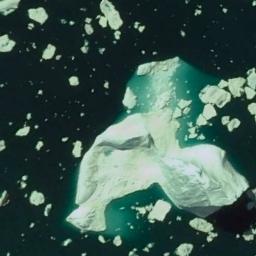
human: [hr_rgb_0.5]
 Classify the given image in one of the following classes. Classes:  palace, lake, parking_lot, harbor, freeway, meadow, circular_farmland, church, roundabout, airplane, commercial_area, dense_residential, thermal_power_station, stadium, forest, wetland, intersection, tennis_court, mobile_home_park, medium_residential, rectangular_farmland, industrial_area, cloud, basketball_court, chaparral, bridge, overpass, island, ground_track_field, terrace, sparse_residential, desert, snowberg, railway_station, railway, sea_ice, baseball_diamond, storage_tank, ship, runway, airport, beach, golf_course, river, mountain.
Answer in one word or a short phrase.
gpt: sea_ice